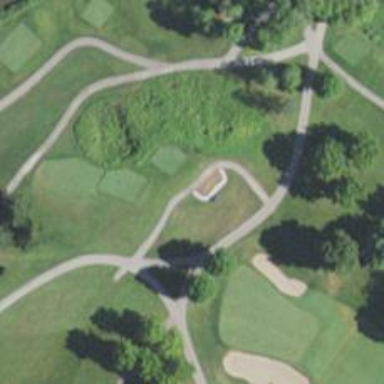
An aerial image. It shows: Service road designated as golf cart path.